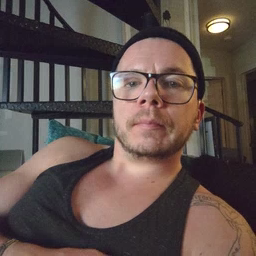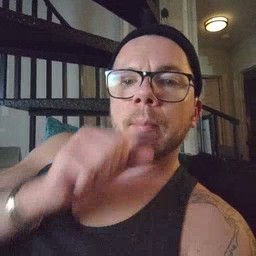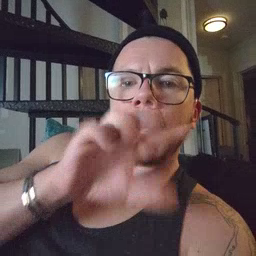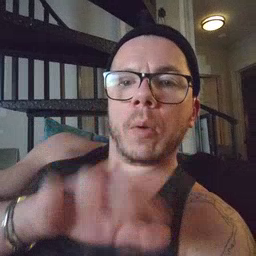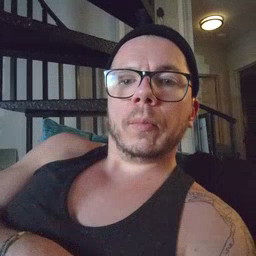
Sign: blow